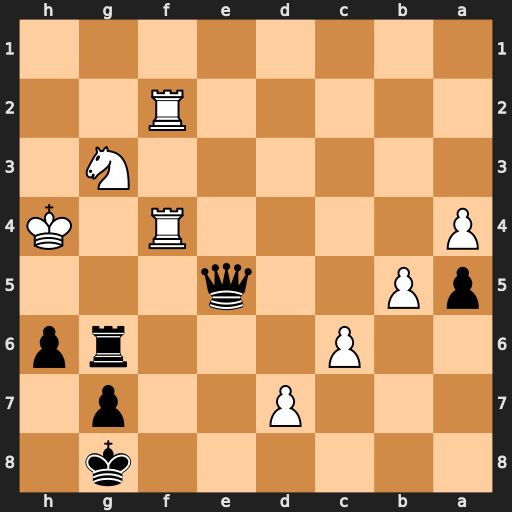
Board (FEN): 6k1/3P2p1/2P3rp/pP2q3/P4R1K/6N1/5R2/8
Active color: b
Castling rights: -
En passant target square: -
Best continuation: Qg5+ Kh3 Qxg3#